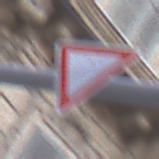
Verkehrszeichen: VorfahrtGewaehren
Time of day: SunriseSunset
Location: Outdoor (Urban)
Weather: PartlyCloudy
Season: NotSpecified
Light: Natural